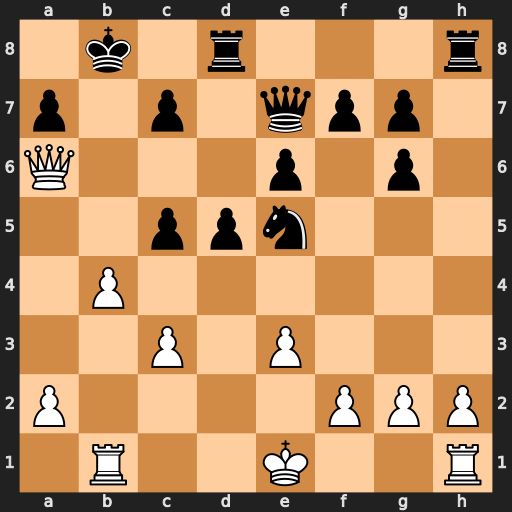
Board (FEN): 1k1r3r/p1p1qpp1/Q3p1p1/2ppn3/1P6/2P1P3/P4PPP/1R2K2R
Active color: w
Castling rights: K
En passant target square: -
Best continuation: bxc5+ Ka8 Qb7#